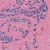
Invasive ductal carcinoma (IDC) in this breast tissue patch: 1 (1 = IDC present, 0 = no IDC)